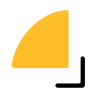
Cursor type: resize_se
OS/theme: linux-bibata
Variant: black